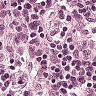
Metastatic tissue present: no